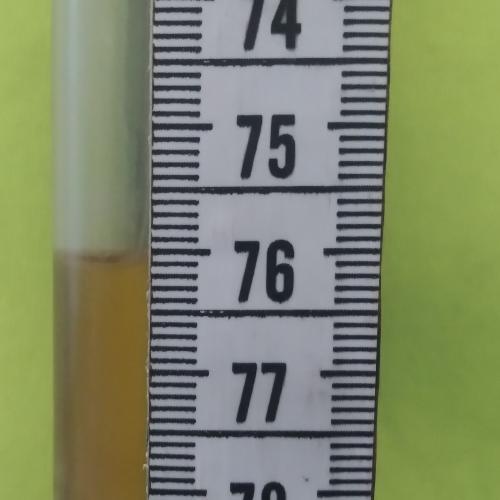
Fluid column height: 76.1 cm